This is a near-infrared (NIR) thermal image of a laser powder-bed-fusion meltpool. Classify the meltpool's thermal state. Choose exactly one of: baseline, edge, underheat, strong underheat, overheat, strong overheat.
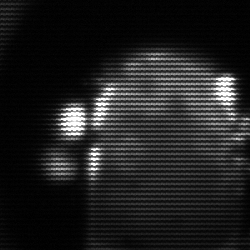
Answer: baseline